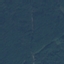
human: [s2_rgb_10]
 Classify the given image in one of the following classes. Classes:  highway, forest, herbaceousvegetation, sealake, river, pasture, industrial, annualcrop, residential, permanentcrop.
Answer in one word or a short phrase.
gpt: Forest